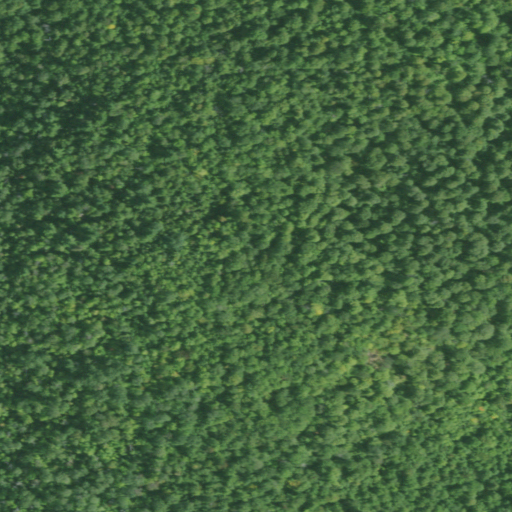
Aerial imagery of mountain in New York named Russell Hill containing deciduous forest, evergreen forest, and mixed forest